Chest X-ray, AP view. Patient: 55 years old, sex M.
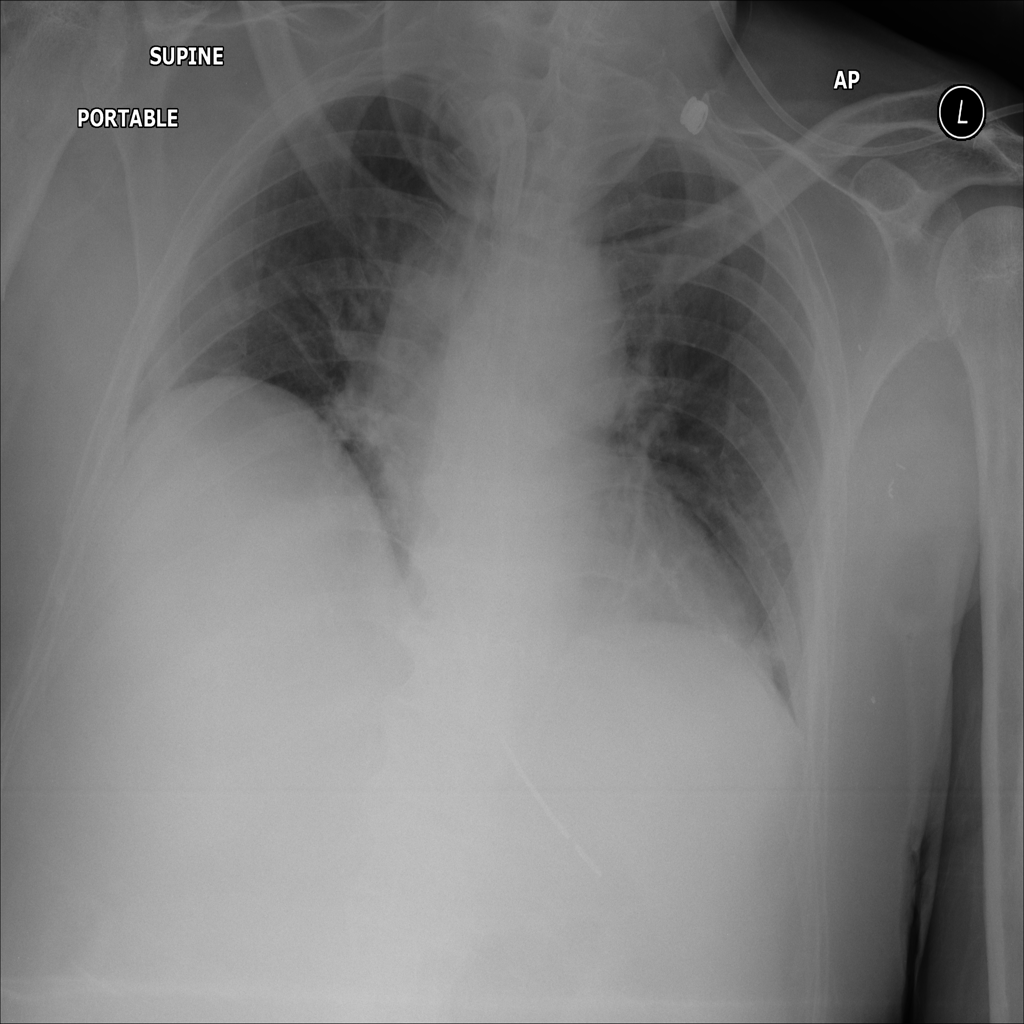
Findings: Pleural_Thickening